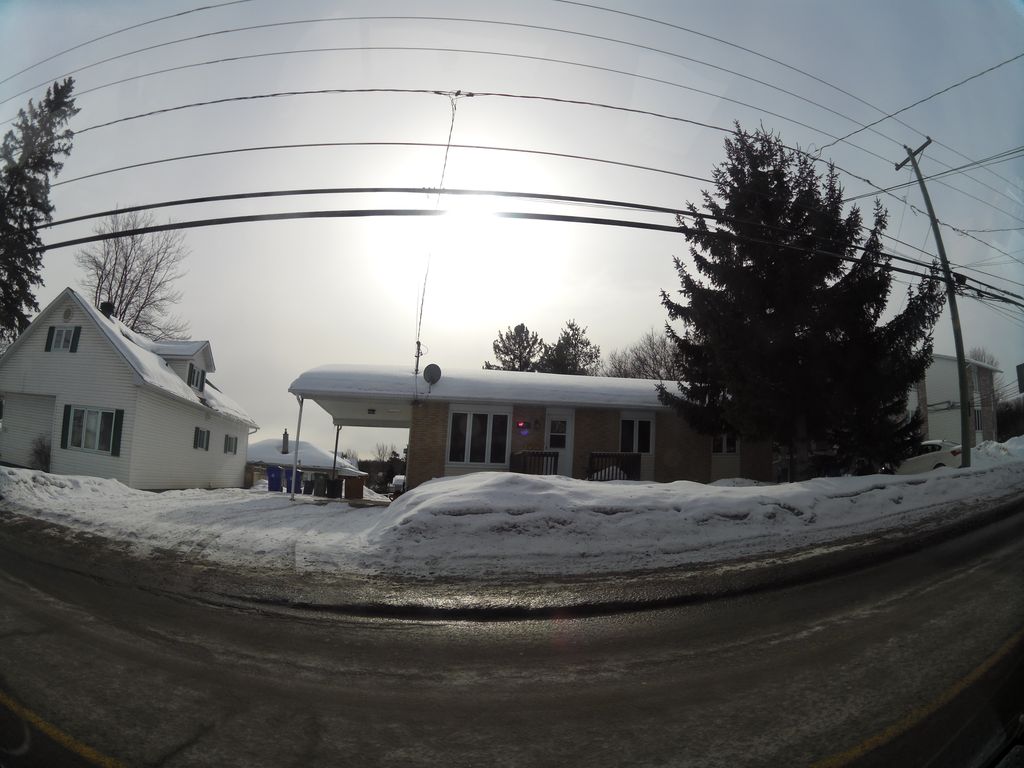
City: ottawa-gatineau